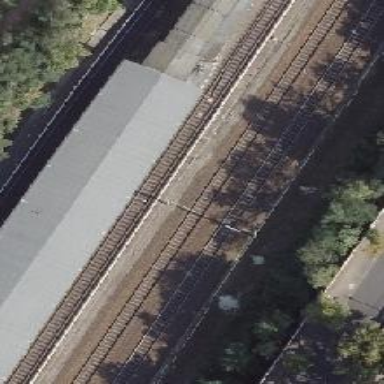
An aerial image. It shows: Milestone along the railway with catenary mast.